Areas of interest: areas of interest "Soccer Field"
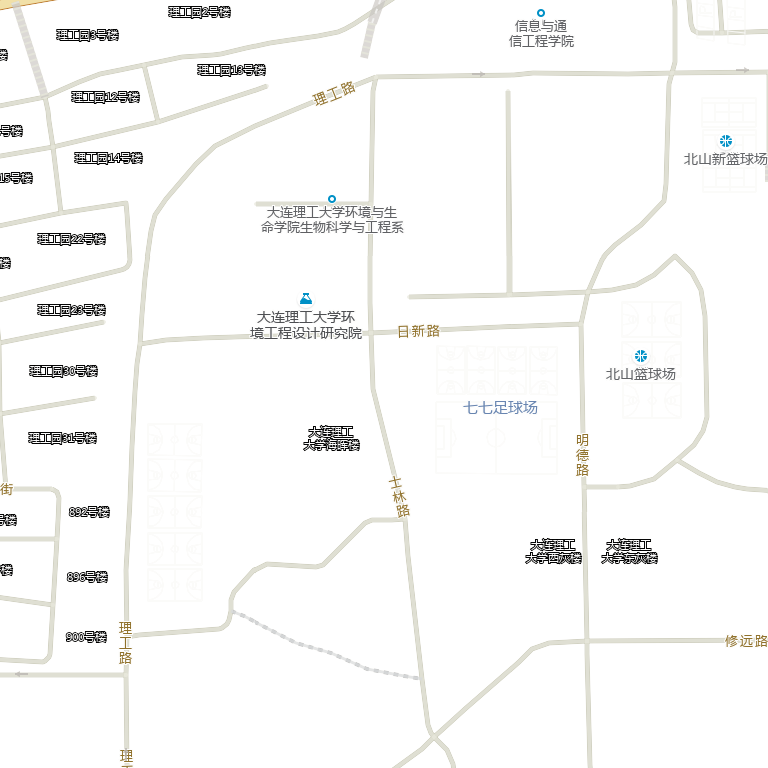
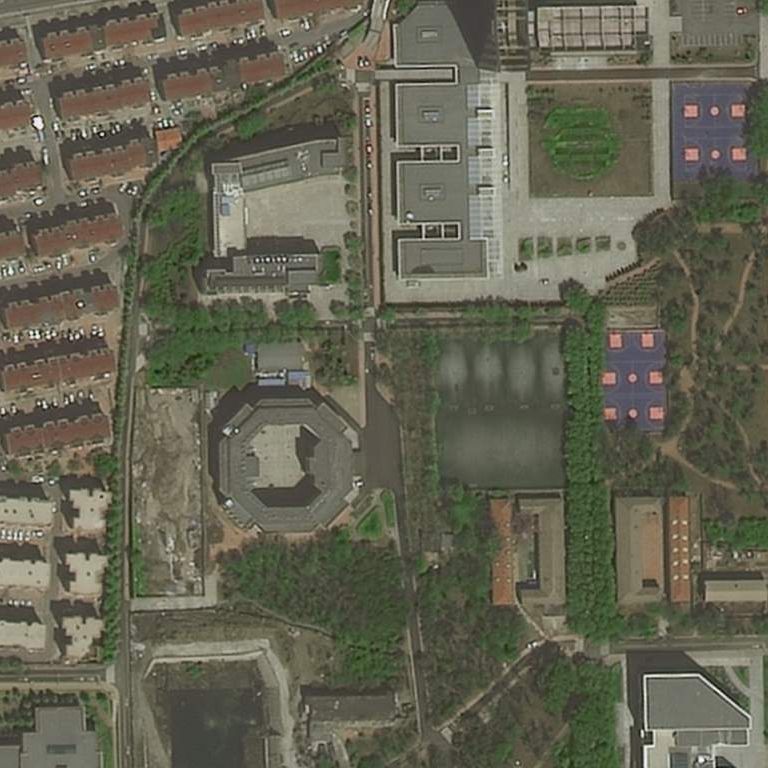